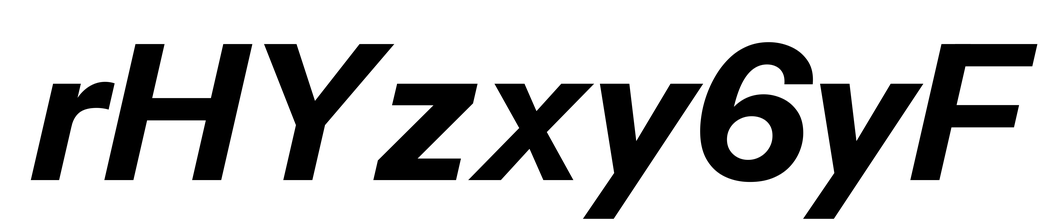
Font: InstrumentSans-Italic_Bold_Italic